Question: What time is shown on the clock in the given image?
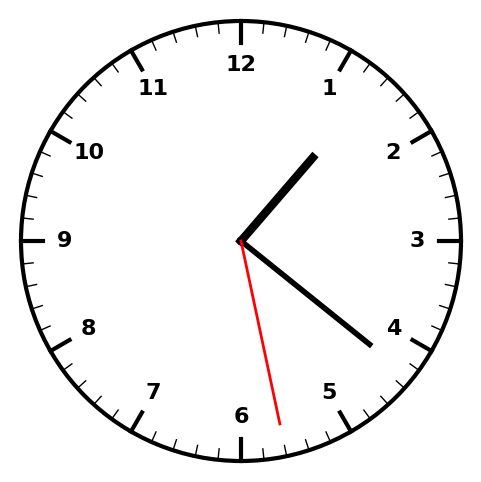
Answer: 01:21:28